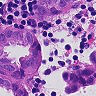
Metastatic tissue present: yes